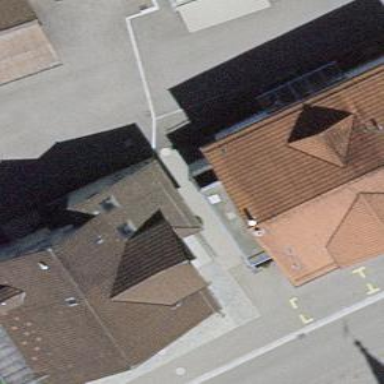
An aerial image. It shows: Restaurant.